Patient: sex M, age 30
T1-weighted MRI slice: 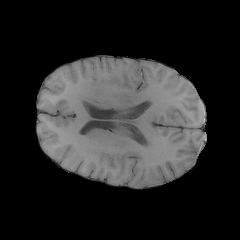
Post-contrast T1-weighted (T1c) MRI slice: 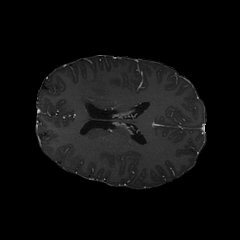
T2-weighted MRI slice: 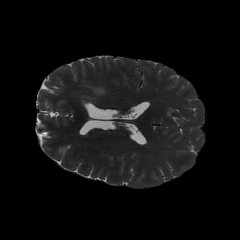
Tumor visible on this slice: yes
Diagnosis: Astrocytoma, IDH-mutant
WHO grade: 3